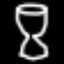
Label: hourglass